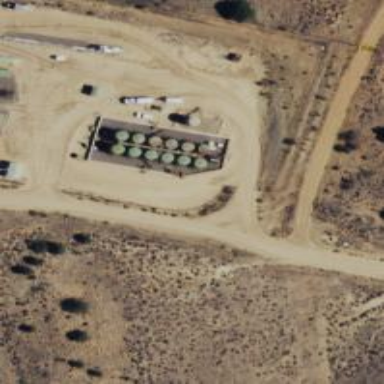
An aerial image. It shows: Storage tank with man-made structure.